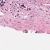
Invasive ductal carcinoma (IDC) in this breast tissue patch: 1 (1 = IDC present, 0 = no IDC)